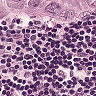
Metastatic tissue present: yes